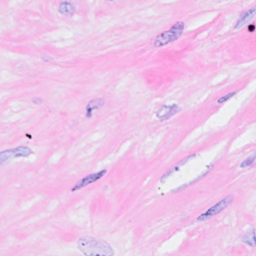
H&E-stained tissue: Breast